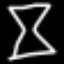
Label: hourglass